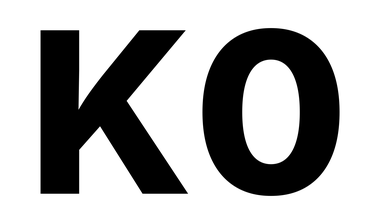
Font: Inter_ExtraBold